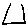
Label: triangle